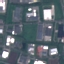
Land use / land cover: Industrial